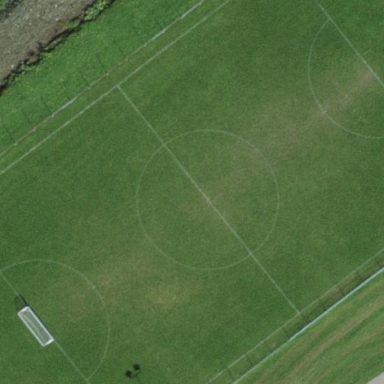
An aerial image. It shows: Soccer pitch with grass surface for leisure and sports.